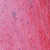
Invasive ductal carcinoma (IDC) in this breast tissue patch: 0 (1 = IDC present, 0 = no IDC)